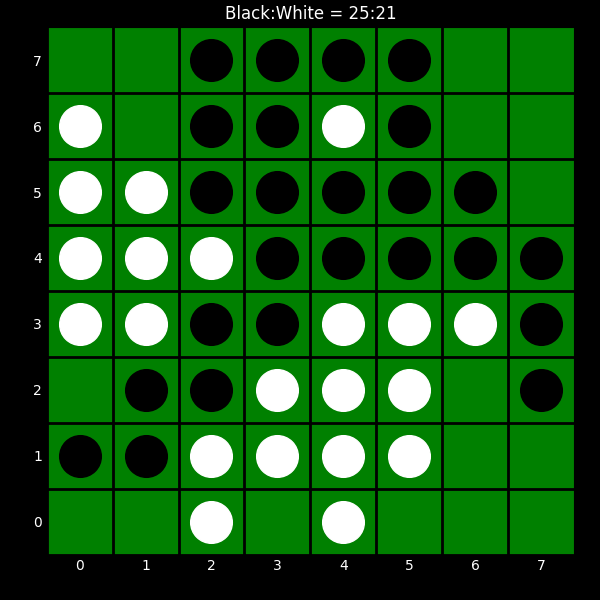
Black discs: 25
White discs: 21